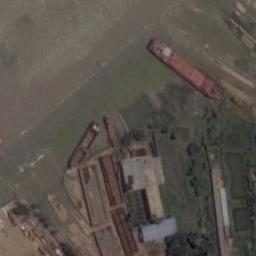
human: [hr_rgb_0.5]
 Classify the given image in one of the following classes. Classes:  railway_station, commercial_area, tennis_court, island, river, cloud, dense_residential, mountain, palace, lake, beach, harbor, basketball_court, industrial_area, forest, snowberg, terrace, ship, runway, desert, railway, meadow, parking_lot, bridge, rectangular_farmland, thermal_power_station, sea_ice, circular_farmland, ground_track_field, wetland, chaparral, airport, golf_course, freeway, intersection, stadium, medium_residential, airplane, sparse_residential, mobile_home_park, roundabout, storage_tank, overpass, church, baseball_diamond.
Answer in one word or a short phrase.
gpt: ship